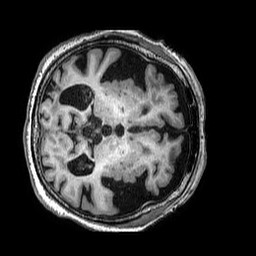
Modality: T1w
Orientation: axial
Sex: female
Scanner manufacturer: philips
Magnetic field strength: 3 T
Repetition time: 0.006764 s
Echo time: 0.003091 s